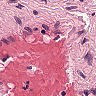
Metastatic tissue present: no